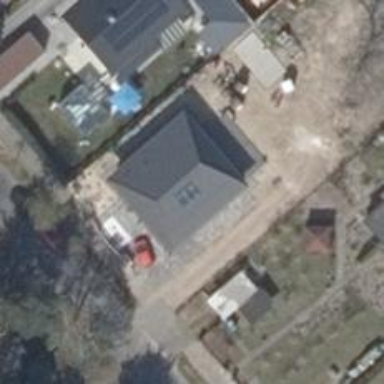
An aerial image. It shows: Solar power generator located on the roof.